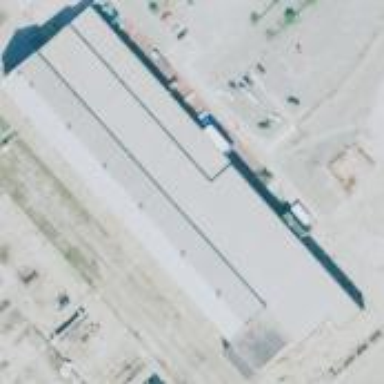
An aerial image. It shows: Workshop building located near railway.